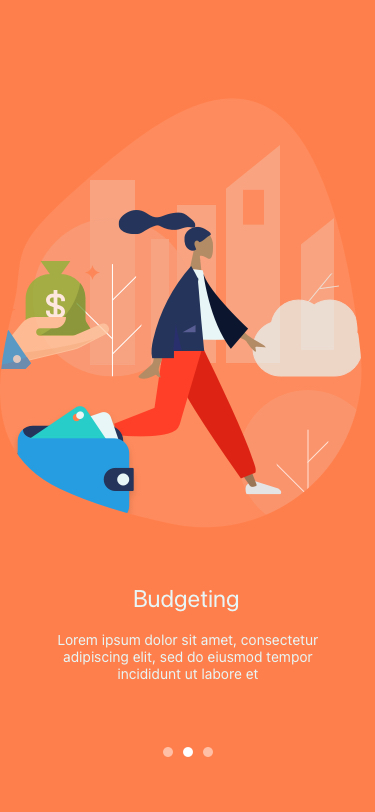
Text in this UI design:
Budgeting
Lorem ipsum dolor sit amet, consectetur adipiscing elit, sed do eiusmod tempor incididunt ut labore et